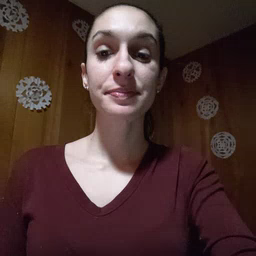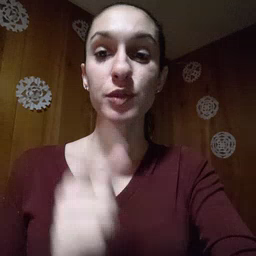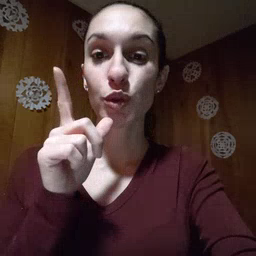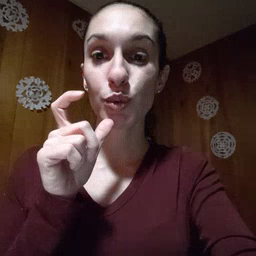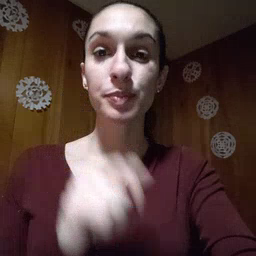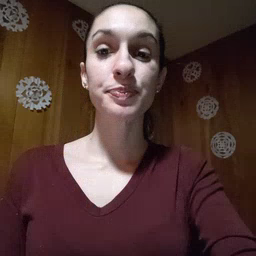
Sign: who